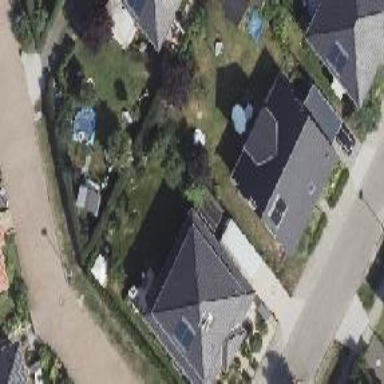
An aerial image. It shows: House with pyramidal roof shape.